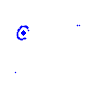
Particle: pion